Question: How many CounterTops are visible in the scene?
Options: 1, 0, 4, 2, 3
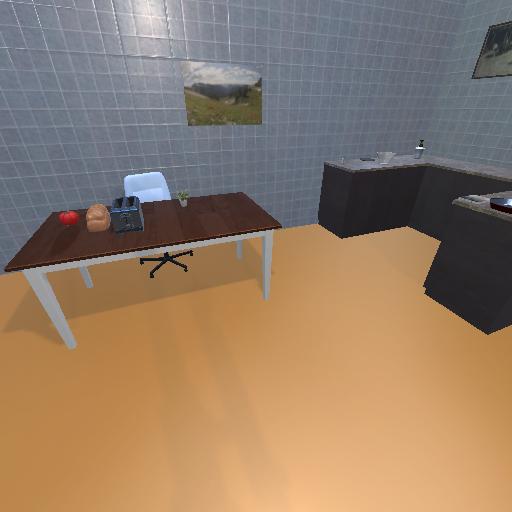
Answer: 1